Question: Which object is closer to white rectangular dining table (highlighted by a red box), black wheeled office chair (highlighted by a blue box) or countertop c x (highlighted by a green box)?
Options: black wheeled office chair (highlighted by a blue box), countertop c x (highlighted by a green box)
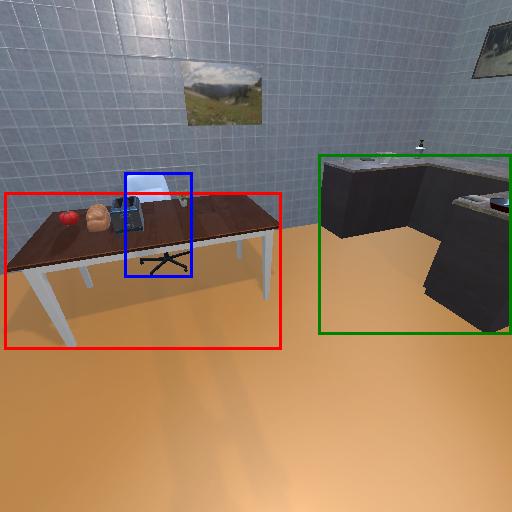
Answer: black wheeled office chair (highlighted by a blue box)